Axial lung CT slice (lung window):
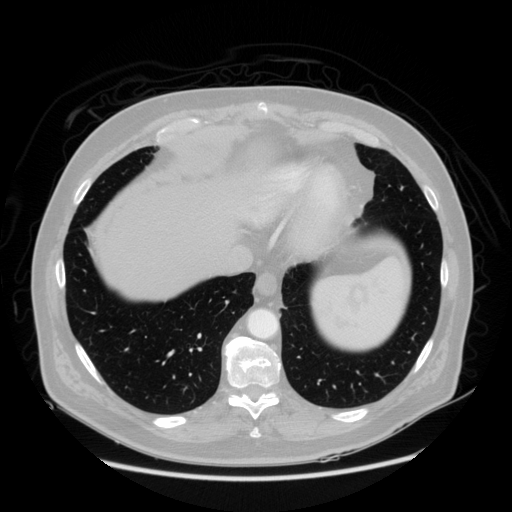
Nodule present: no